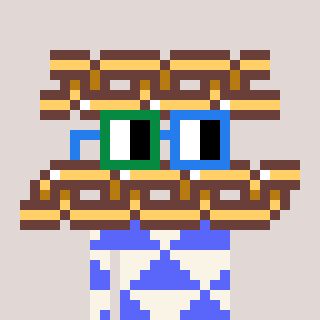
a pixel art character with square green and blue glasses, a chain-shaped head and a purple-colored body on a warm background